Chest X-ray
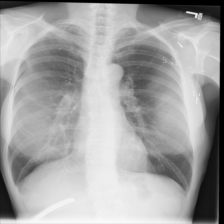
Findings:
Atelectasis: negative
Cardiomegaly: negative
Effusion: negative
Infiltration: negative
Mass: negative
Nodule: negative
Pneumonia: negative
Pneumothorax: negative
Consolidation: negative
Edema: negative
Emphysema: negative
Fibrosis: negative
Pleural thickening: negative
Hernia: negative